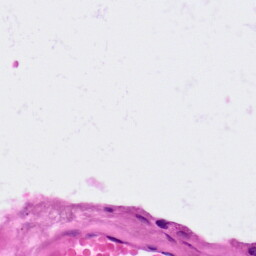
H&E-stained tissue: Lung